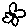
Label: flower